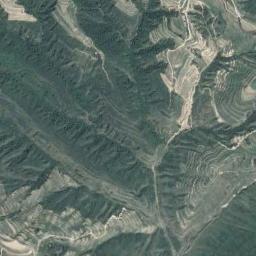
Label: mountain